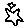
Label: star